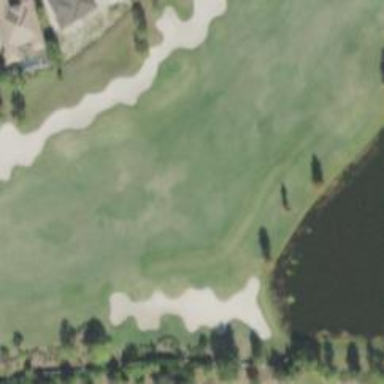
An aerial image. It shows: View of golf hole.